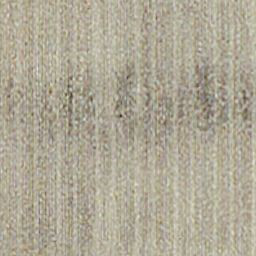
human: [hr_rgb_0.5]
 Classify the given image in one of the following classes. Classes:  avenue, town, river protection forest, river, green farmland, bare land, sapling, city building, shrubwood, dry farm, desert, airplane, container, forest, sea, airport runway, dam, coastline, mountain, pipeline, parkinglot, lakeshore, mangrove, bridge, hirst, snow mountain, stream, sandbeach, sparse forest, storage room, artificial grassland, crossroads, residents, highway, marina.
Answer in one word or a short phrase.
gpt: dry farm